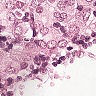
Metastatic tissue present: yes